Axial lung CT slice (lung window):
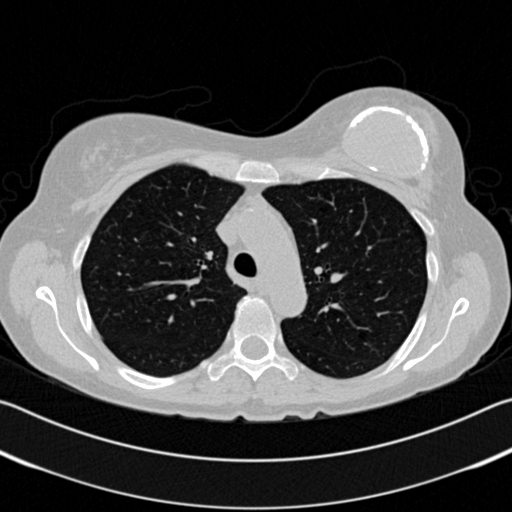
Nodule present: no